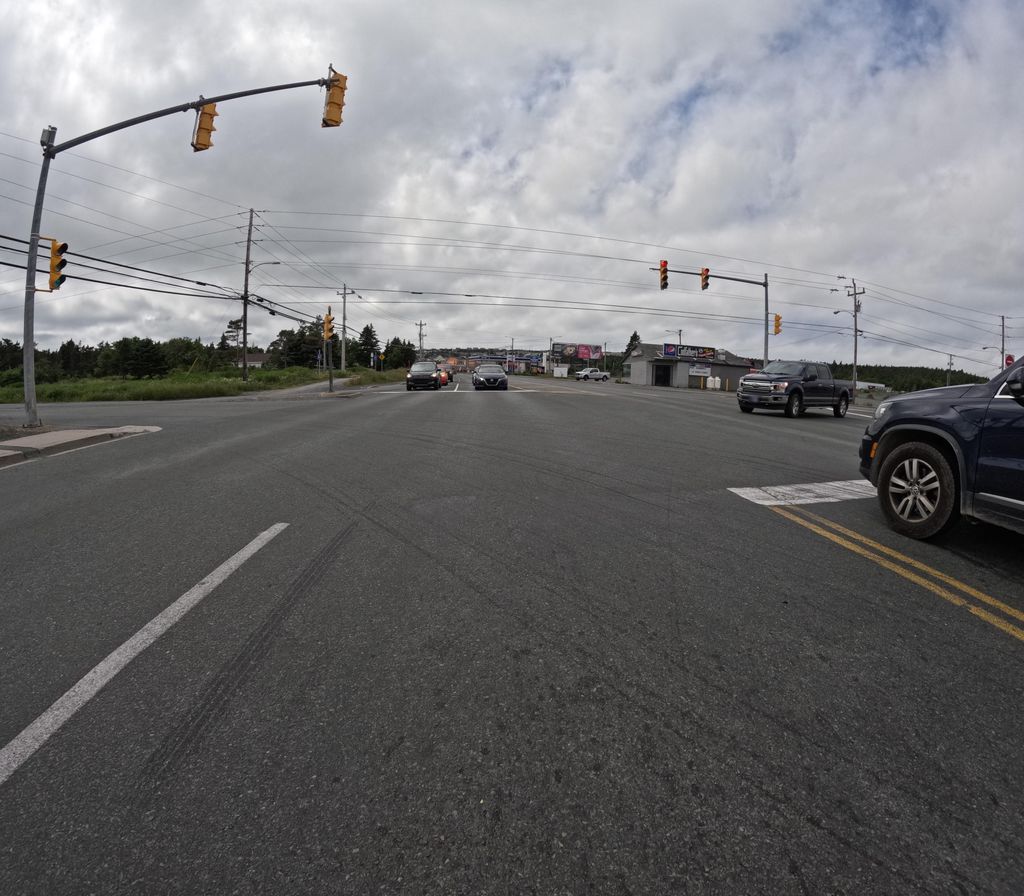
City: st_johns